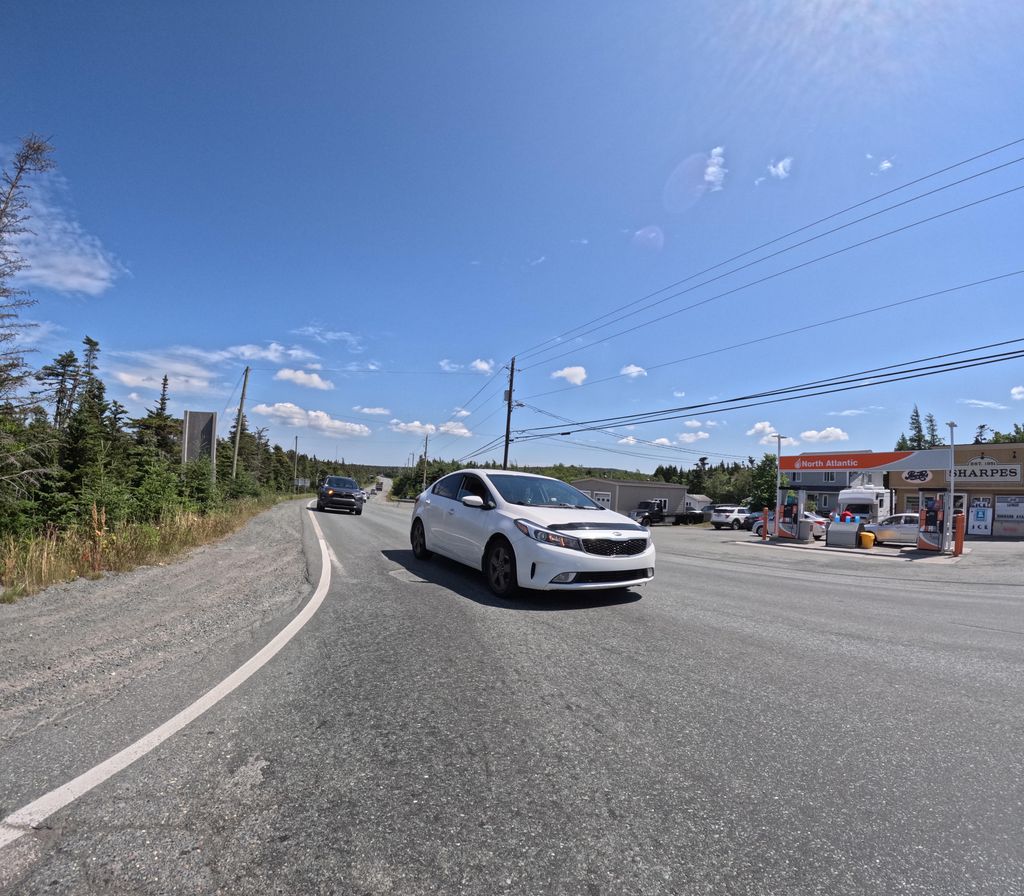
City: st_johns